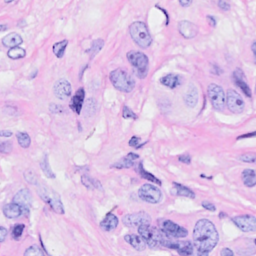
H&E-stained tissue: Breast